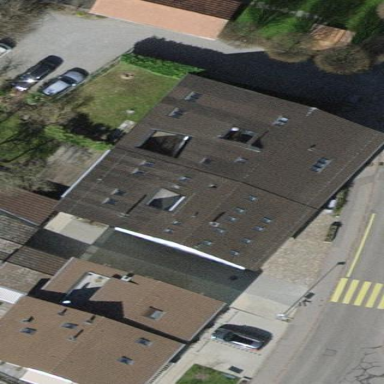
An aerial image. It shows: Terrace building.